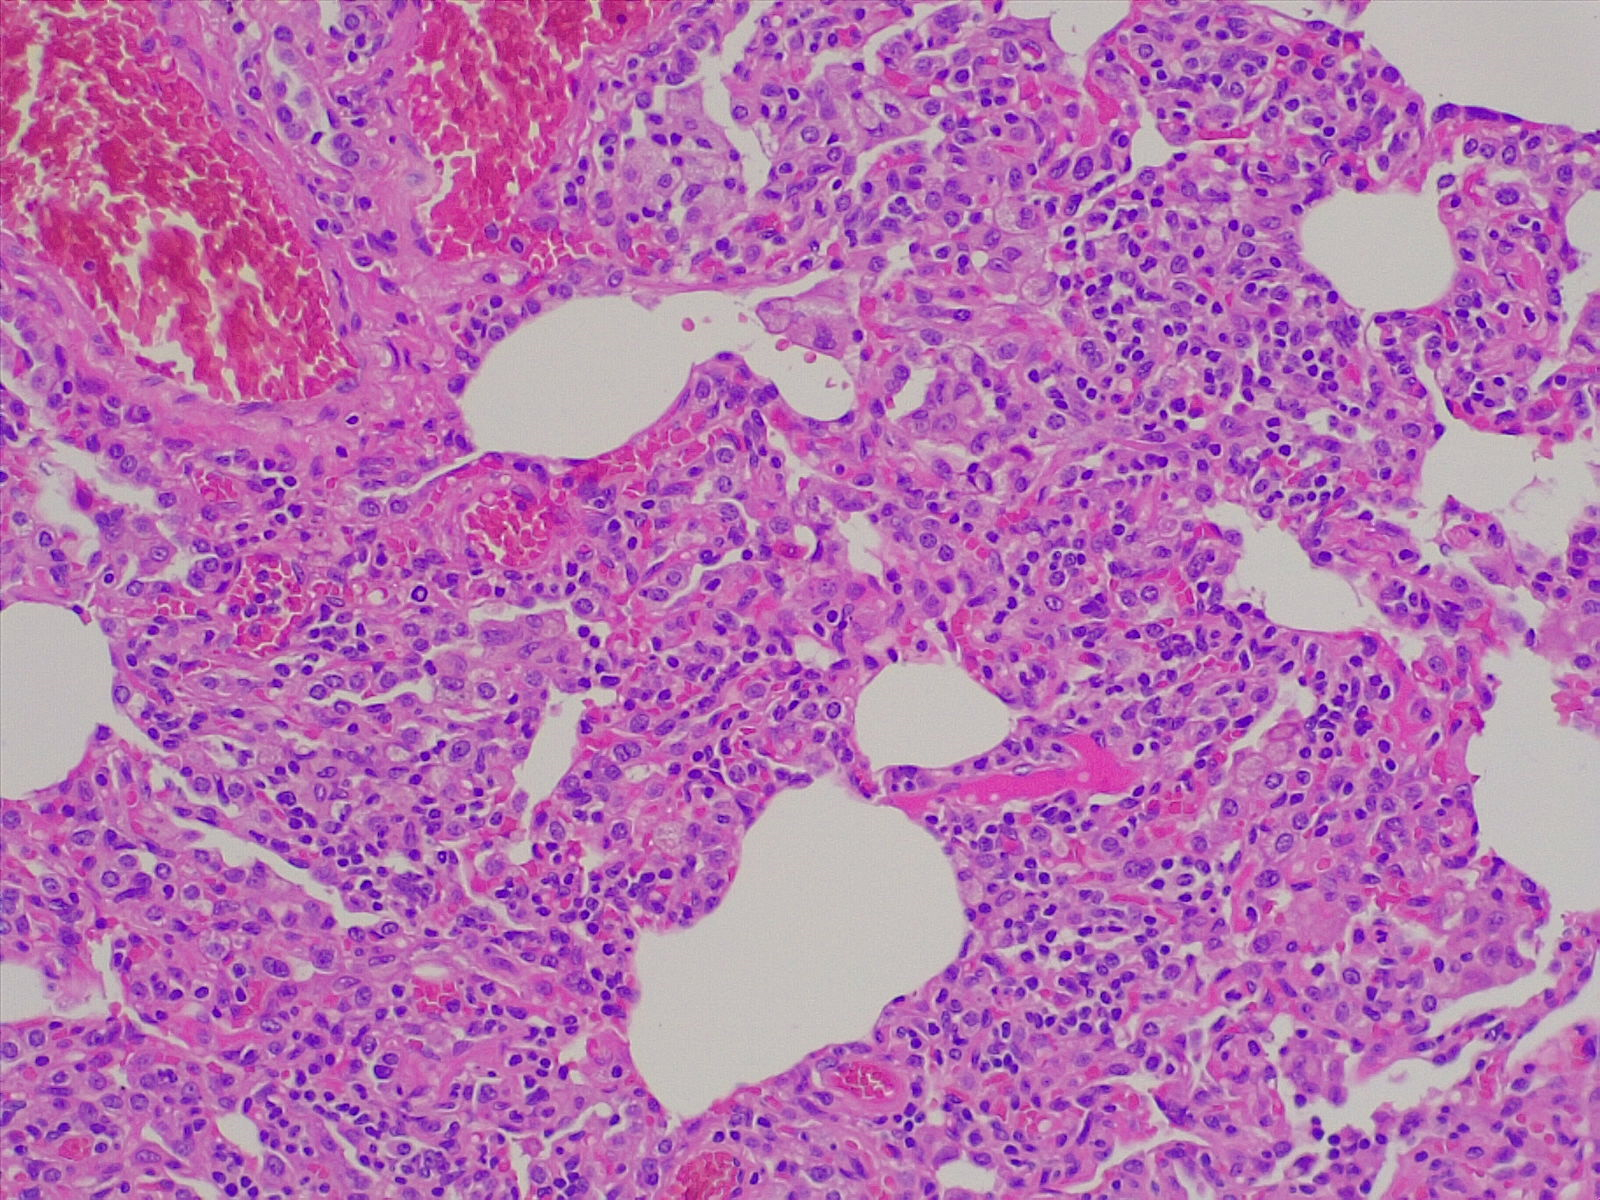
Label: normal lung tissue